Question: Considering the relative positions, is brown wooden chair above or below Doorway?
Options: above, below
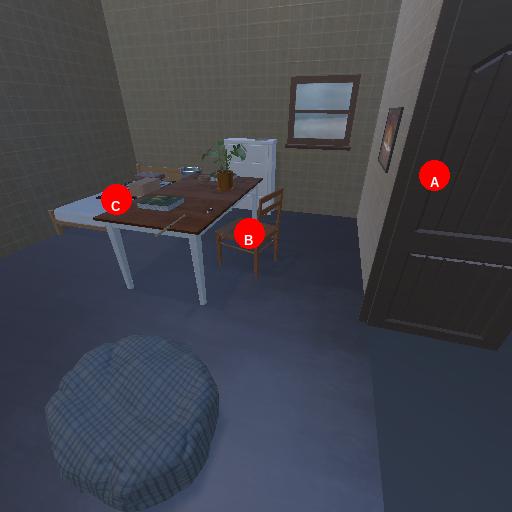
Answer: above